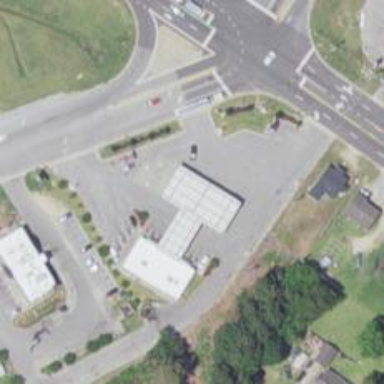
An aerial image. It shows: Convenience shop.